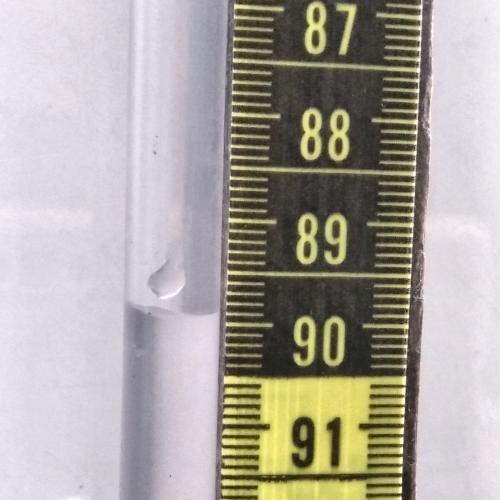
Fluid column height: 89.9 cm